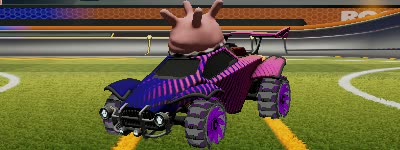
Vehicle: octane